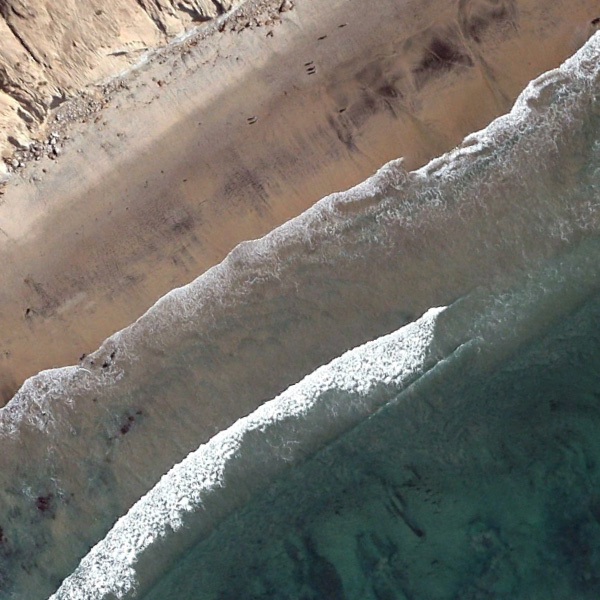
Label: Beach